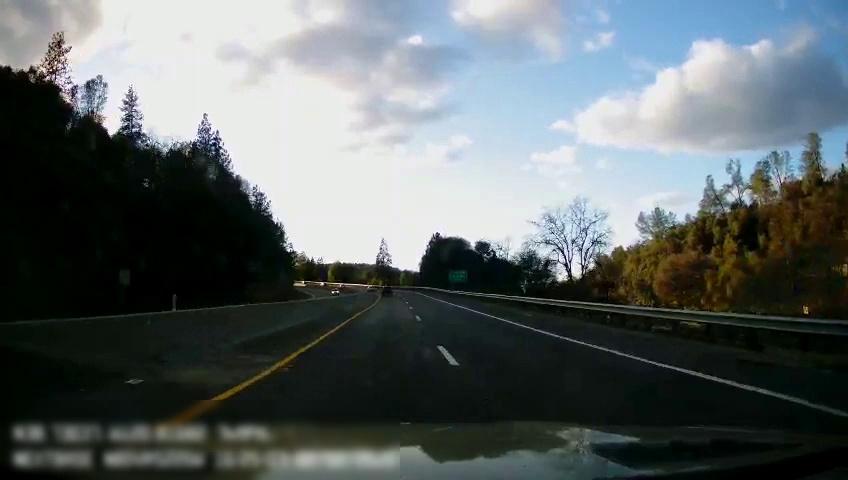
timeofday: Day
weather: Sunny
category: Drivable Space
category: Drivable Space
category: Vehicles | SUV
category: Vehicles | SUV
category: Lanes | Current Lane
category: Lanes | Alternate Lane
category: Lanes | Current Lane
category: Traffic | Signs